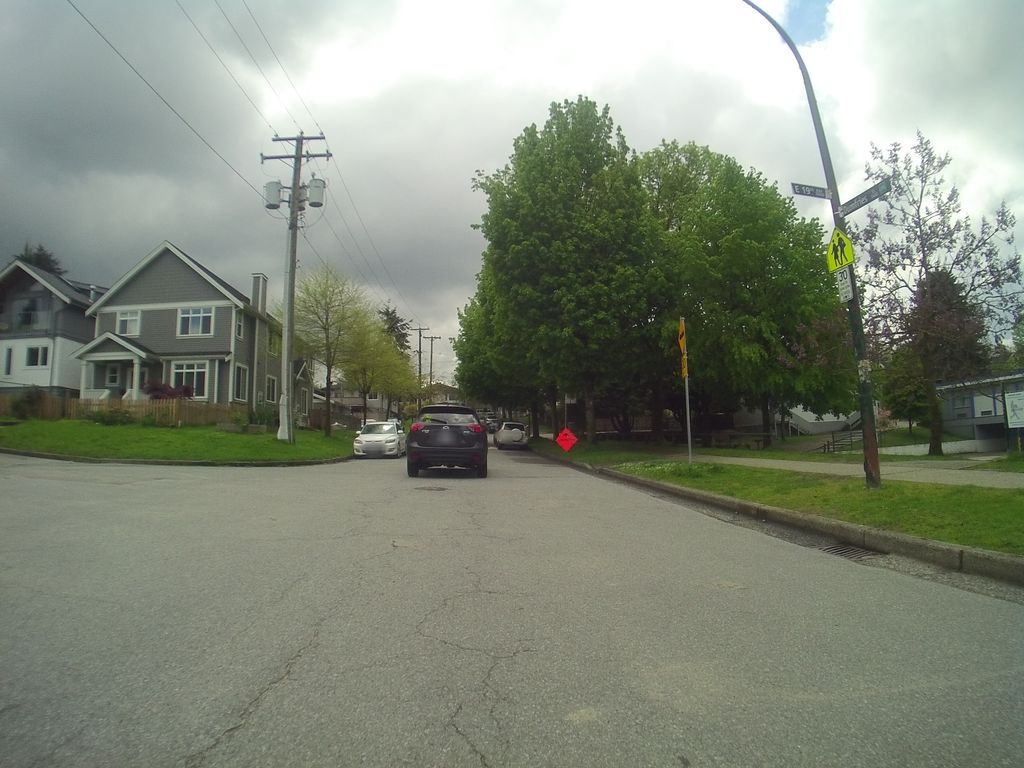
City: vancouver